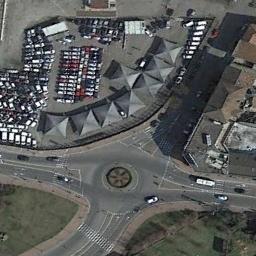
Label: roundabout